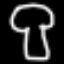
Label: mushroom